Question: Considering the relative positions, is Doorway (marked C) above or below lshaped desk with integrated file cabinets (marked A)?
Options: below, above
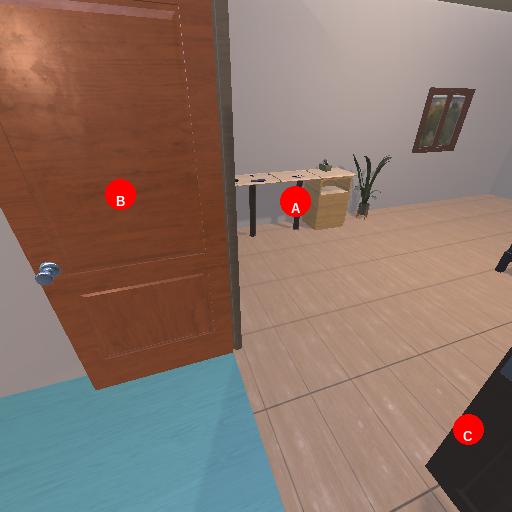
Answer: below